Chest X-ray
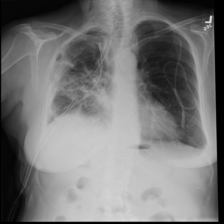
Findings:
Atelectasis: negative
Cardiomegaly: negative
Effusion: negative
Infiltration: positive
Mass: negative
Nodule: negative
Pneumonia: negative
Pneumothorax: positive
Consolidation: negative
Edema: negative
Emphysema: negative
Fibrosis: negative
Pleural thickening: negative
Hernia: negative